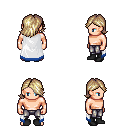
a pixel art fantasy rpg character, male body template, human, light skin, white trimmed cape, metal pants, white blonde swoop hairstyle, black shoes, four views (front, back, left, right), 2x2 character sprite sheet, small pixel art, hard edges, no anti-aliasing